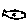
Label: fish